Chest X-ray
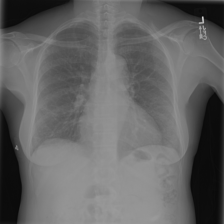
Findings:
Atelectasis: negative
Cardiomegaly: negative
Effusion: negative
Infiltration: negative
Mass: negative
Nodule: negative
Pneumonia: negative
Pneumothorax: negative
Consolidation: negative
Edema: negative
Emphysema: negative
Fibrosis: negative
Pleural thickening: negative
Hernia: negative